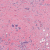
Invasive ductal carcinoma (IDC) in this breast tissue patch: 1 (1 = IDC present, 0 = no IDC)